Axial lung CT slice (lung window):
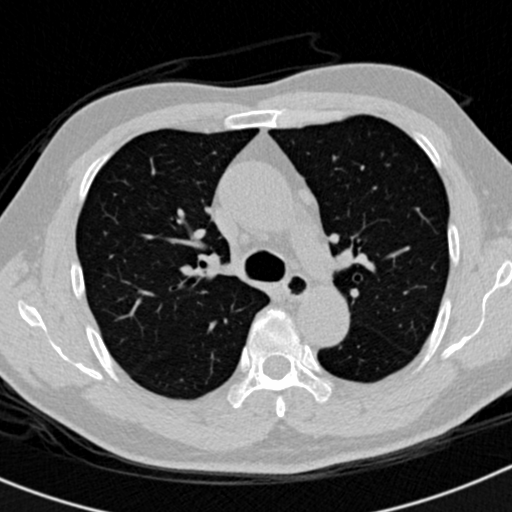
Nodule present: no